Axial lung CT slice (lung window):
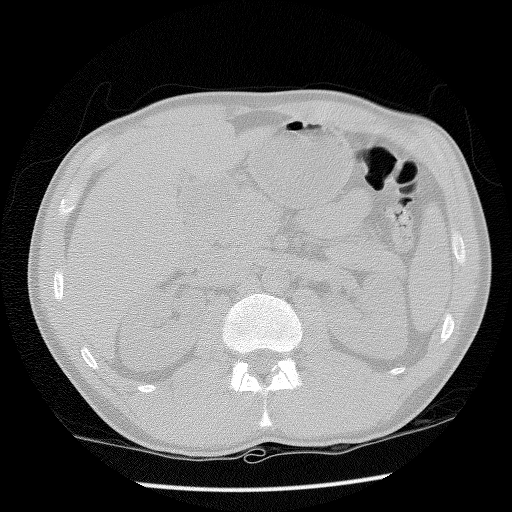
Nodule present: no